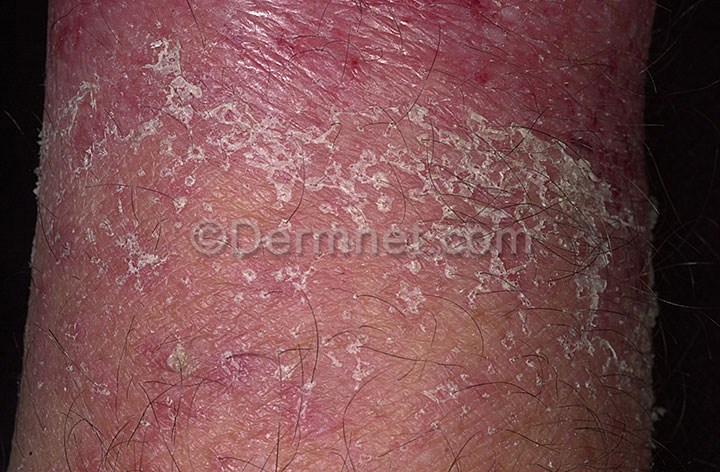
Disease: Psoriasis pictures Lichen Planus and related diseases